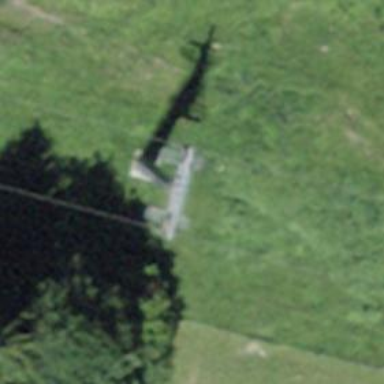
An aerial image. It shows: Pylon for aerialway.